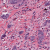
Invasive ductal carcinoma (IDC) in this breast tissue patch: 1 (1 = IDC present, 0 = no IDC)